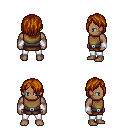
a pixel art fantasy rpg character, male body template, human, dark skin, leather chest armor, white pants, brunette bangs hairstyle, white cloth bracers, four views (front, back, left, right), 2x2 character sprite sheet, small pixel art, hard edges, no anti-aliasing